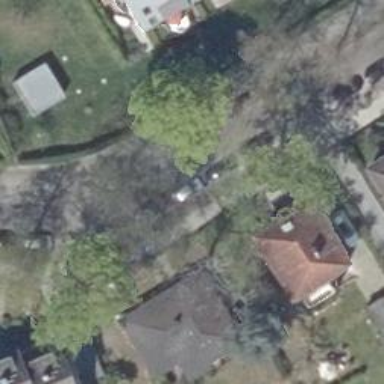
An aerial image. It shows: Avenue lined with broadleaved deciduous trees.